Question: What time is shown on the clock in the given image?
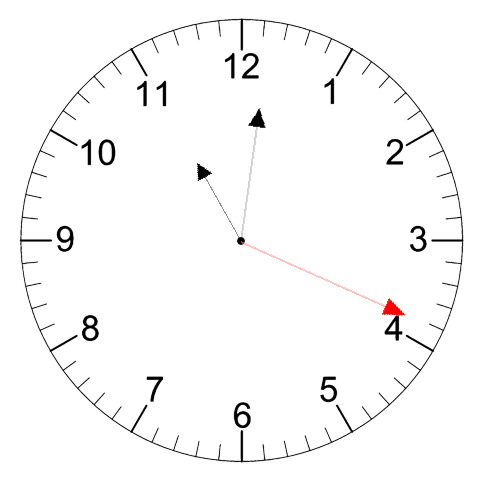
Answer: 11:01:19